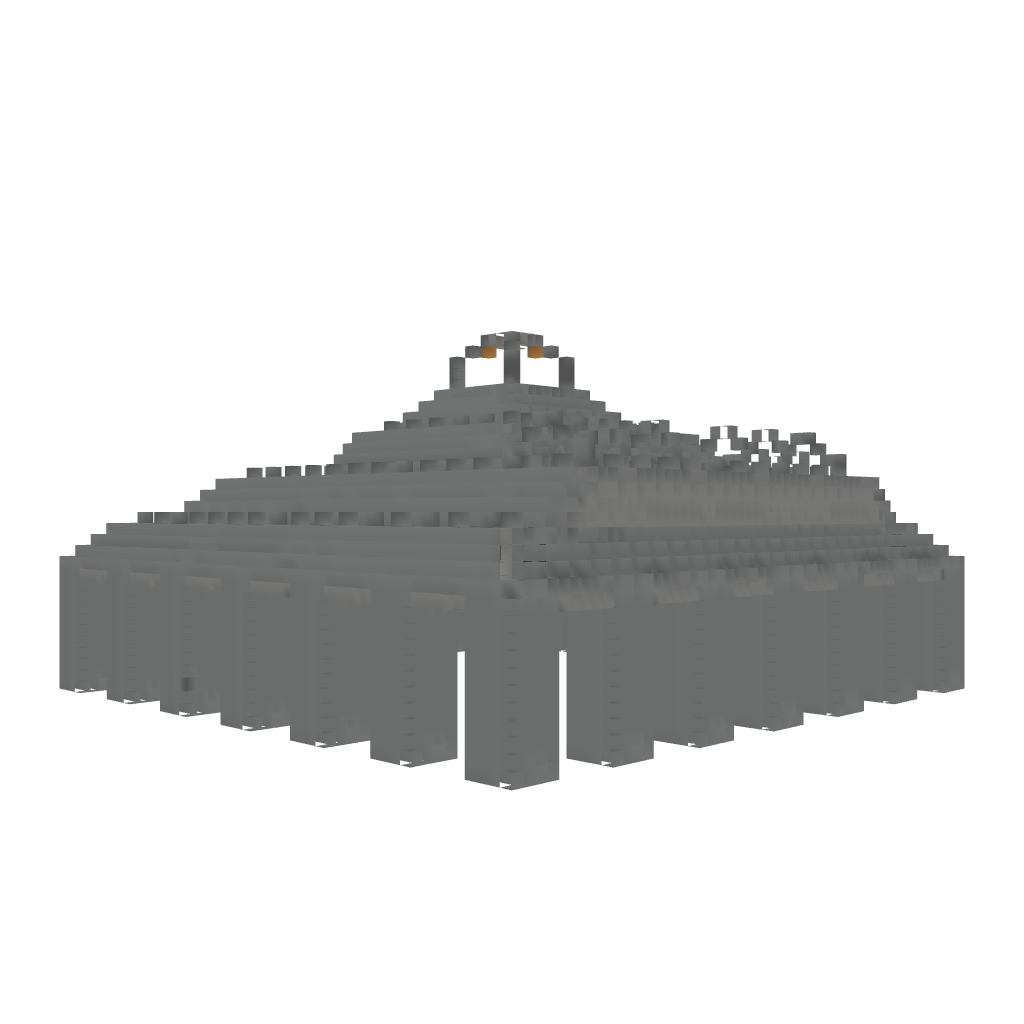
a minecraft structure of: Sea Temple: Stone